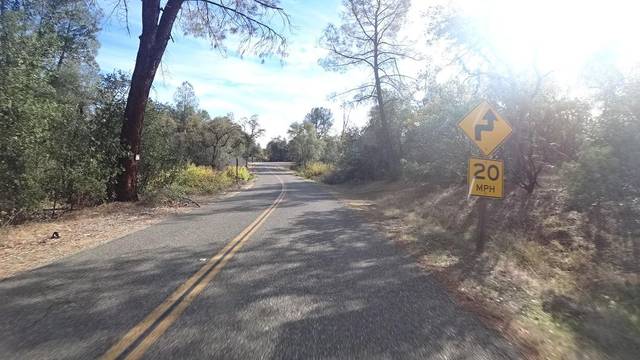
Region: United States
Coordinates: 40.635, -122.42